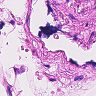
Metastatic tissue present: no